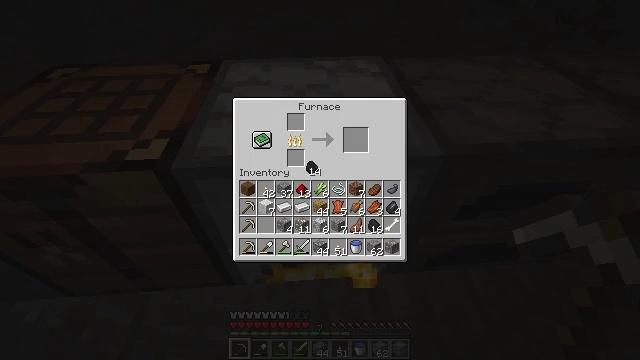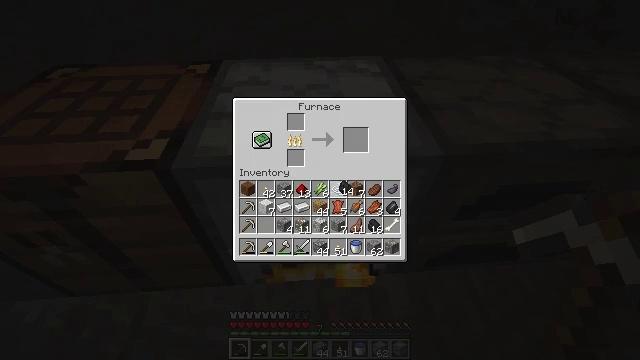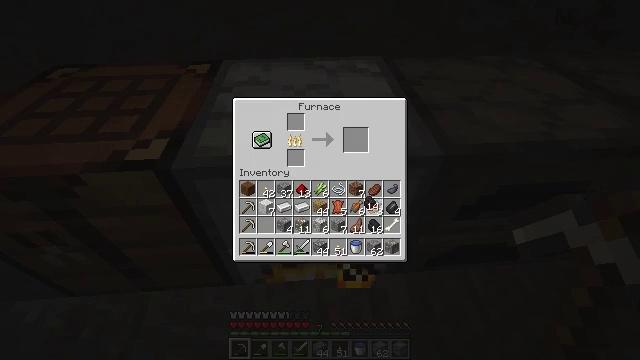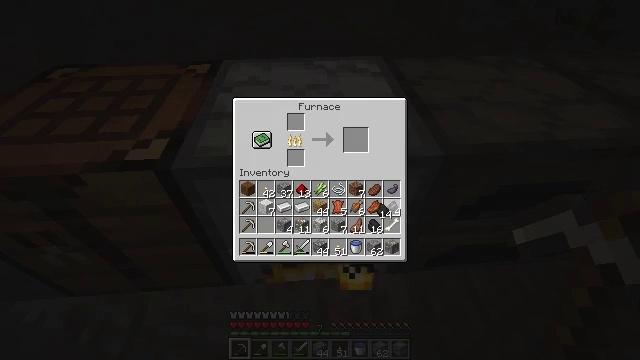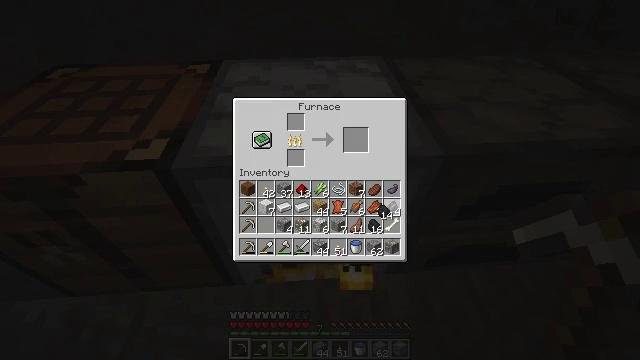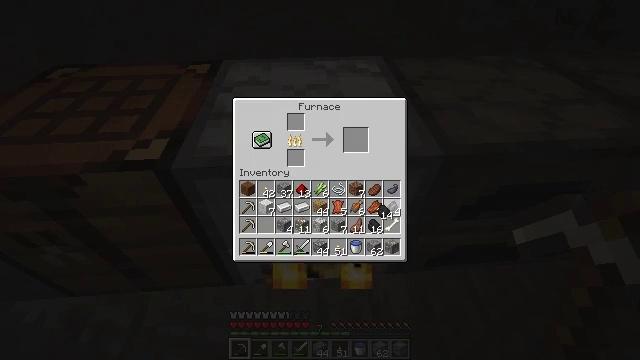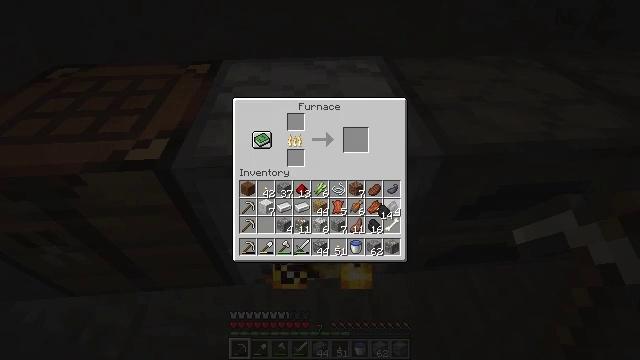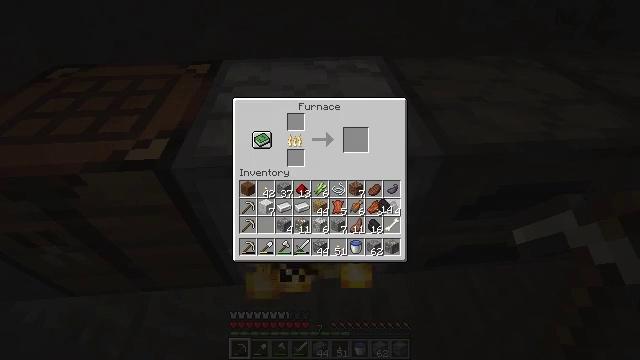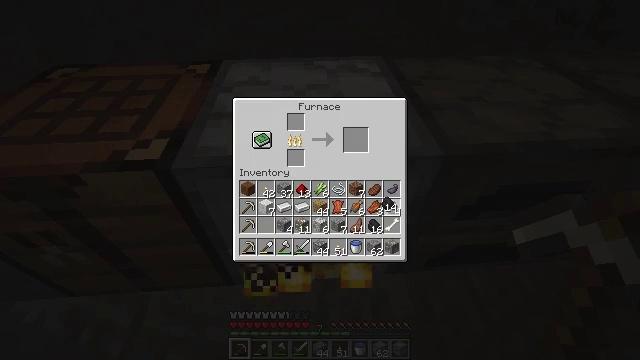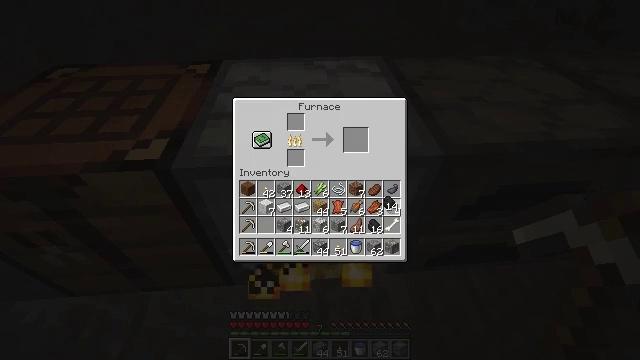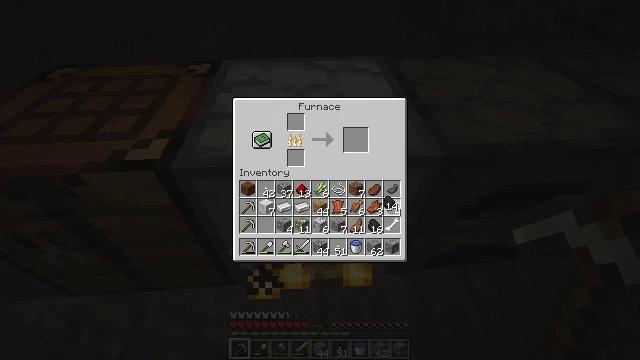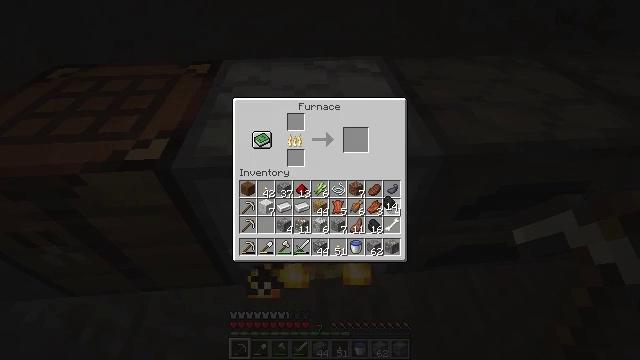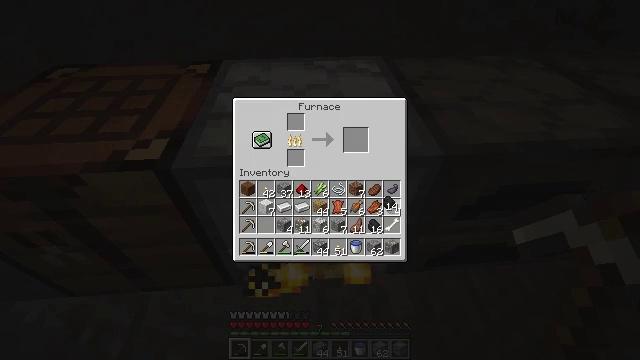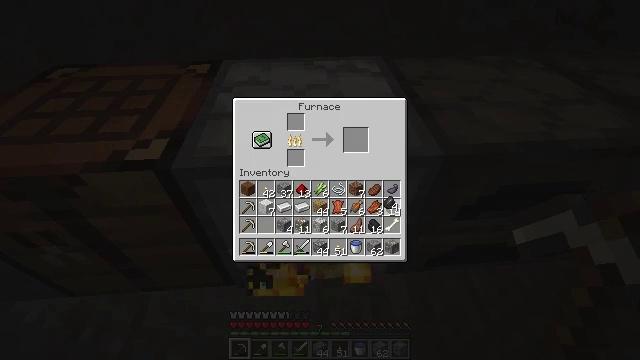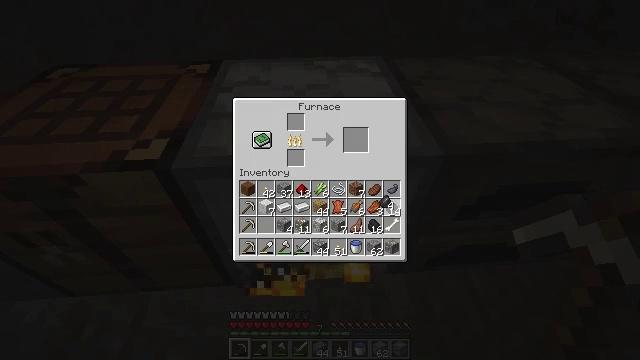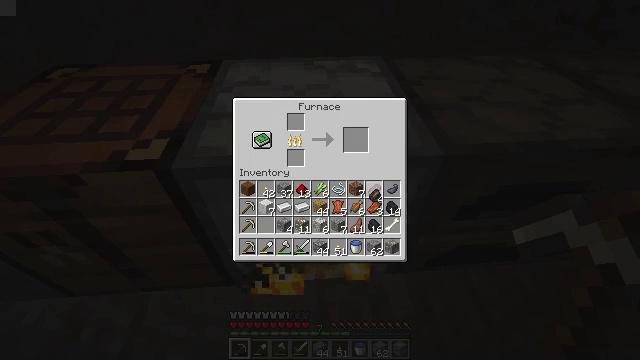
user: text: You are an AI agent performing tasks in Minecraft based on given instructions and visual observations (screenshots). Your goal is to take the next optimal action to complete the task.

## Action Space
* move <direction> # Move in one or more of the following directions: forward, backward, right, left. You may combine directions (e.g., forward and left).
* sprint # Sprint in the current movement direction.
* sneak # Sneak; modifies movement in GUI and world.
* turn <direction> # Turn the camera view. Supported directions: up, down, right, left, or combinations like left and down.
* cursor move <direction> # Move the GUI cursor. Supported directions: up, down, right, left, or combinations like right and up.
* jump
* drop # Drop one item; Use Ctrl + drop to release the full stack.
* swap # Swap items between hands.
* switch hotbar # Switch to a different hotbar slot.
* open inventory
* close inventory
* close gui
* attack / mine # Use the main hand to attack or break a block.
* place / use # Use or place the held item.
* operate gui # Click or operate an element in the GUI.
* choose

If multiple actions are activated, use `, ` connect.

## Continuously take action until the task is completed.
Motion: motion action
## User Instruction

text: Remove a brown wool block from the inventory.
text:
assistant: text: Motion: cursor move right and down
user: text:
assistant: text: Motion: cursor move right and down
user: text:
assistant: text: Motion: cursor move right and down
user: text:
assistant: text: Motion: no_op
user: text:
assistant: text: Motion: no_op
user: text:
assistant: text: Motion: no_op
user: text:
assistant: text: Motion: no_op
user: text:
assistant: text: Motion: no_op
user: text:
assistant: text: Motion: no_op
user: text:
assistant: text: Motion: operate gui
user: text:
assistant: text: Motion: operate gui
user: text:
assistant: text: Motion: operate gui
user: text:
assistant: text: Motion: no_op
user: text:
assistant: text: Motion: no_op
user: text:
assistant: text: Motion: cursor move left
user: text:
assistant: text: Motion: cursor move left and up
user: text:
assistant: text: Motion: cursor move left
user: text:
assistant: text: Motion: cursor move left
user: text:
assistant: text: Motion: cursor move left
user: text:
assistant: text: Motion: no_op
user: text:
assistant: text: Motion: no_op
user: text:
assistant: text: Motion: no_op
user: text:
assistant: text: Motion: no_op
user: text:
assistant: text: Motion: no_op
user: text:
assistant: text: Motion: no_op
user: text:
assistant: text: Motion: no_op
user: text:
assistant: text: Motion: no_op
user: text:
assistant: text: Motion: no_op
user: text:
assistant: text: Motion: cursor move right
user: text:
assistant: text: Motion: cursor move right